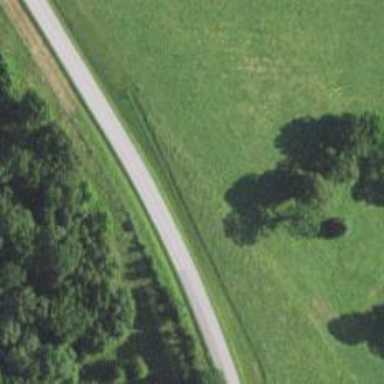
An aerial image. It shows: Unclassified road.